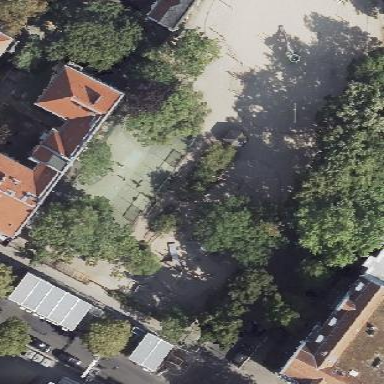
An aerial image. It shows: Sandpit playground.